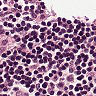
Metastatic tissue present: no